Question: How can I create a certificate using 'makecert' with a 'Subject Alternative Name' field ?

You can add fields eg, 'Enhanced Key Usage' with the -eku option and I've tried the -san option but makecert doesn't like it.
This is a self-signed certificate so any method that uses IIS to create something to send off to a CA won't be appropriate.
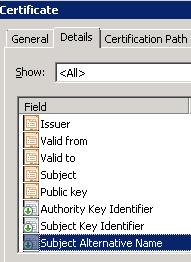
Answer: Makecert doesn't appear to support SANs so I created a certificate with SANs for use with IIS using OpenSSL. Check out my blog post about it:
> IIS 7 provides some easy to use wizards to create SSL certificates,
however not very powerful ones. What I needed to do was to create SSL
certificates that included a x.509 V3 extension, namely subject
alternative names, a.k.a SANs. What SANs do is allow the website
certificate to validate incoming requests by more than one URL domain
name. This is really important when the web server is running web
services such as WCF services and when other web services connect to
them over SSL connections as with service oriented architectures.
Unless special code is added to the web services to override the
default SSL validation handler routines, the common name (CN) of the
certificate MUST match the incoming request URL domain. So if the
request was made using an FQDN, the certificate must have the FQDN as
a CN or a SAN, a IP address or just a hostname will cause an SSL
validation error and the connection will fail.SANs to the rescue... SANs support, among other things, DNS names and IP
addresses. So by creating the certificate with SANs of the server FQDN
and IP address, it increases the ways that other web services can
connect.There are a number of tools that can generate certificates:
makecert.exe, keytool.exe (java), selfssl.exe and openssl.exe. In
addition, starting with Windows Vista and Server 2008 Microsoft added
the CertEnroll API which can also create certificates programmatically
either through COM interfaces.OpenSSL ended up doing exactly what I needed it to do. The process was
fairly straight forward.
1. Construct an OpenSSL config file.
[req] distinguished_name = req_distinguished_name x509_extensions =
v3_req prompt = no [req_distinguished_name] C = US ST = VA L =
Somewhere O = MyOrg OU = MyOU CN = MyServerName [v3_req] keyUsage =
keyEncipherment, dataEncipherment extendedKeyUsage = serverAuth
subjectAltName = @alt_names [alt_names] DNS.1 = MyServerName DNS.2 =
10.0.1.34 IP.1 = 10.0.1.34 IP.2 = 192.167.20.1
1. Create x509 request with OpenSSL
openssl.exe req -x509 -nodes -days 730 -newkey rsa:2048 -keyout
C:\cert.pem -out C:\cert.pem -config C:\PathToConfigFileAbove.txt
1. Create a PFX containing the keypair
openssl.exe pkcs12 -export -out C:\cert.pfx -in C:\cert.pem -name "My
Cert" -passout pass:mypassword
1. Import the PFX into IIS using the import link in the server certificates area.
2. Bind the certificate to the IIS websites.
And viola, we know have a SSL certificate for IIS with SANs so we can
connect using multiple domain names without certificate validation
errors.
Source: <URL> by Andy Arismeti, Thursday, September 1, 2011